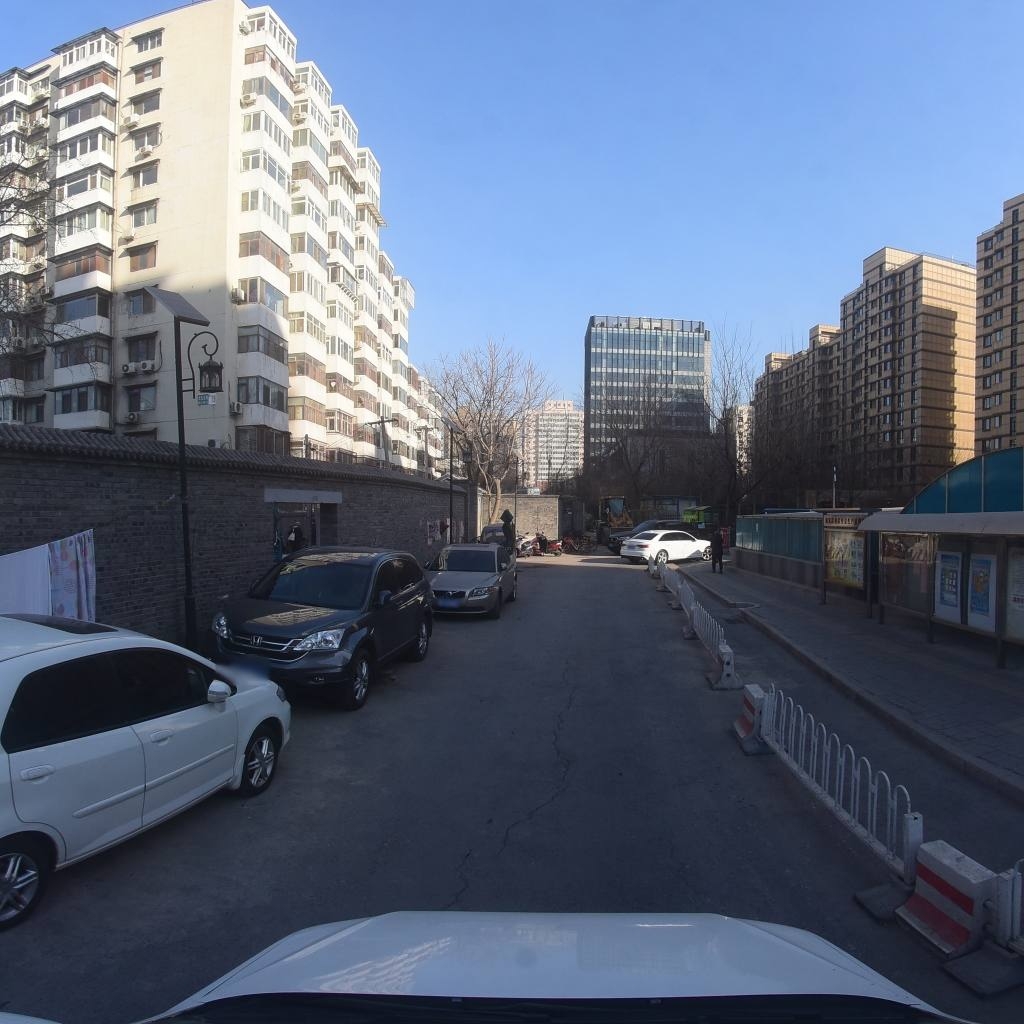
Region: Xicheng
Road damage annotations: longitudinal crack, longitudinal crack, longitudinal crack